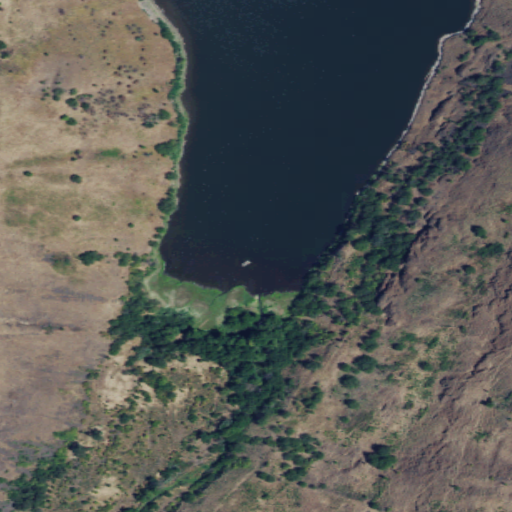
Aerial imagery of valley in Washington named Truax Canyon containing grassland, shrub, open water, evergreen forest, woody wetlands, and herbaceous wetlands